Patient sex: M
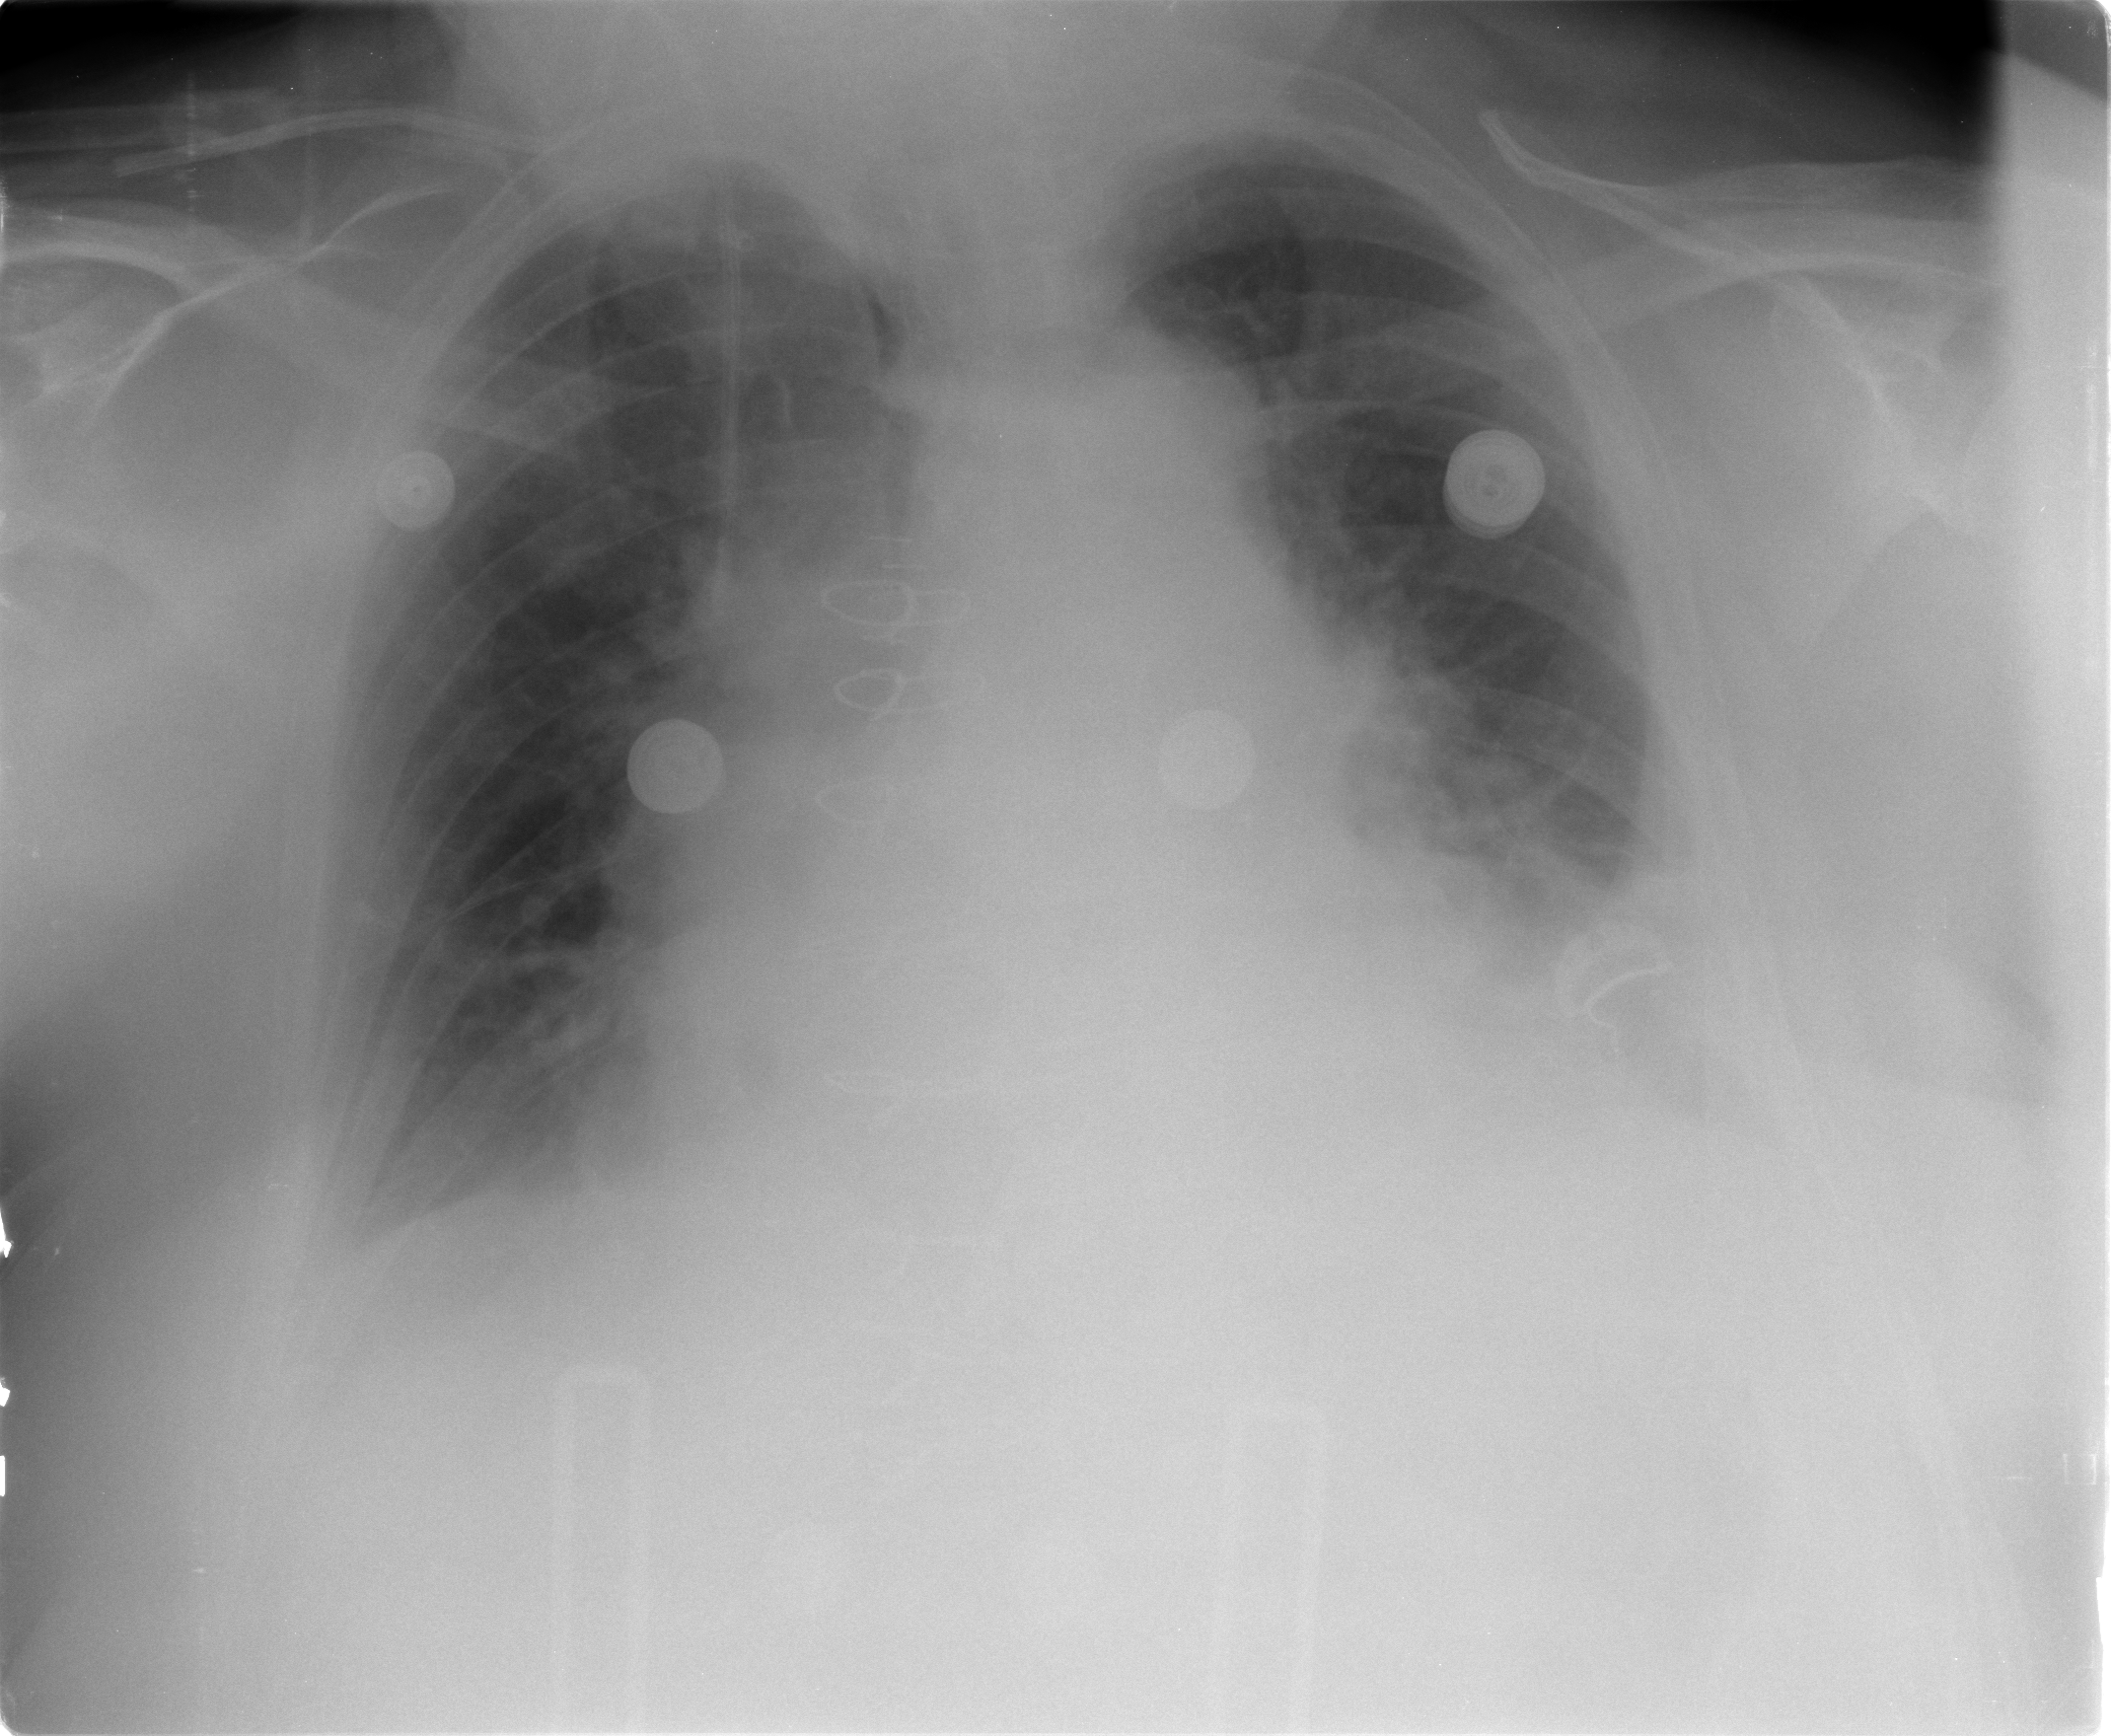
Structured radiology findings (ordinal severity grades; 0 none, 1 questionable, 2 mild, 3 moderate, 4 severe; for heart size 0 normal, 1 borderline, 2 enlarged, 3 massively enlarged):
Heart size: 2
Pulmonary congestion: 3
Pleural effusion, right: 2
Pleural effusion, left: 2
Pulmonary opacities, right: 2
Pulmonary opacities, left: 2
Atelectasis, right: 2
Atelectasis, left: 2